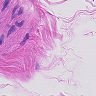
Metastatic tissue present: no